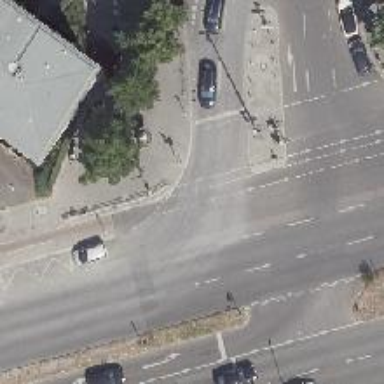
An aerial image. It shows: Asphalt footway with crossing equipped with traffic signals.